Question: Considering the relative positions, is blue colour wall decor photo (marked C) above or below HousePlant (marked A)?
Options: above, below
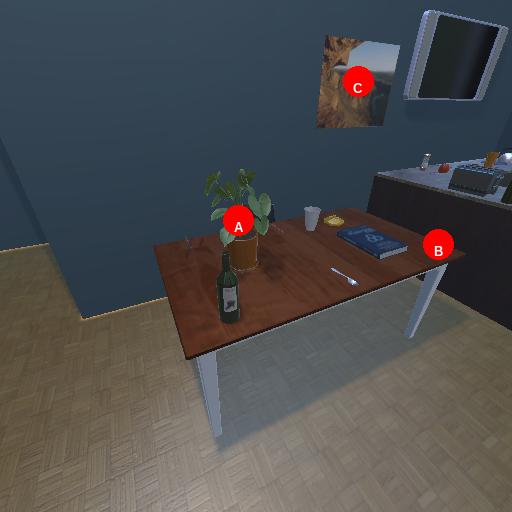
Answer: above